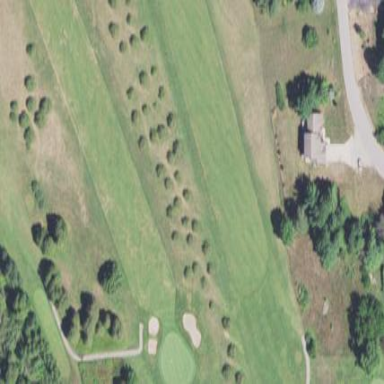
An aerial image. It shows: Grassy area designated as golf fairway.